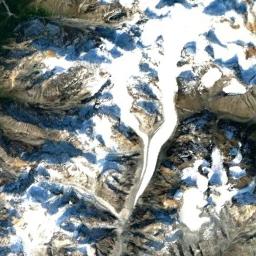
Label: snowberg